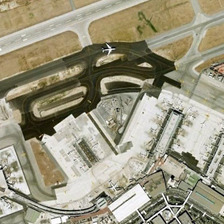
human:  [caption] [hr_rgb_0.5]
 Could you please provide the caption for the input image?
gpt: many planes are near a terminal while a plane is on the runway in an airport .

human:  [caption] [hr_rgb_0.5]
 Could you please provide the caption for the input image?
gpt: many planes are near a terminal while a plane is on the runway in an airport .

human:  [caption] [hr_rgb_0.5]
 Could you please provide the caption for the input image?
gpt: many planes are near a terminal while a plane is on the runway in an airport .

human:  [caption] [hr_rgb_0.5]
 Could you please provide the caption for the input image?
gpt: many planes are near a terminal while a plane is on the runway in an airport .

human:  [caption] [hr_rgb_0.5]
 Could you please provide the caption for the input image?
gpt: many planes are near a terminal while a plane is on the runway in an airport .